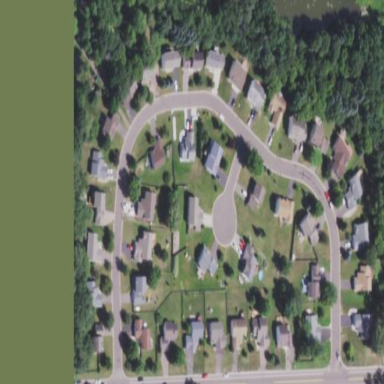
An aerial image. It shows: Residential area composed of single-family homes.